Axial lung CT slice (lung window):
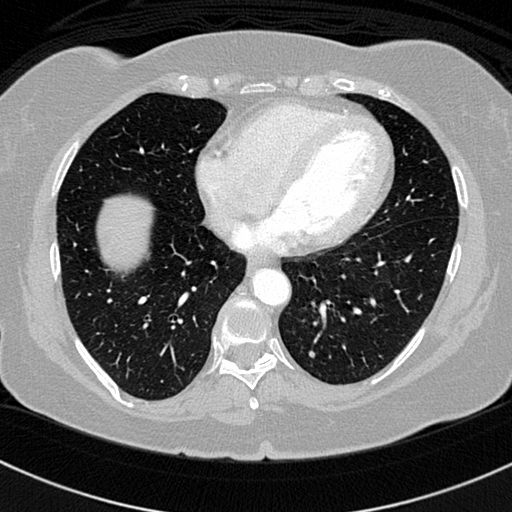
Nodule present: yes
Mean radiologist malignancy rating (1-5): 2.5